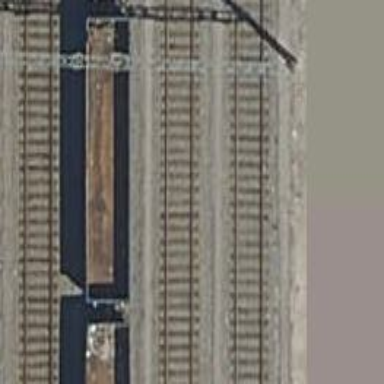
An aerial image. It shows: Rail yard with electrified contact lines for the trains.